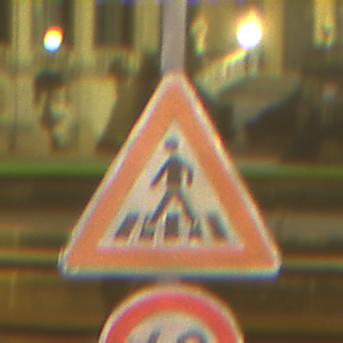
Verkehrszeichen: FussgaengerueberwegRechts
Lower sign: Geschwindigkeit40
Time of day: Night
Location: Outdoor (Urban)
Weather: Overcast
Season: NotSpecified
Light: Artificial